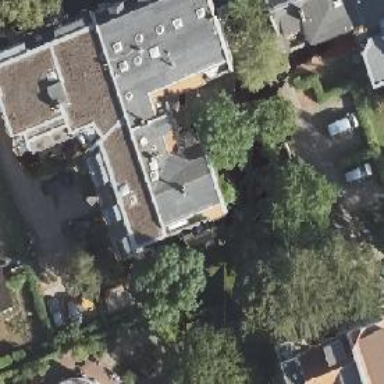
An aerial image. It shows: Apartment building with double saltbox roof shape.